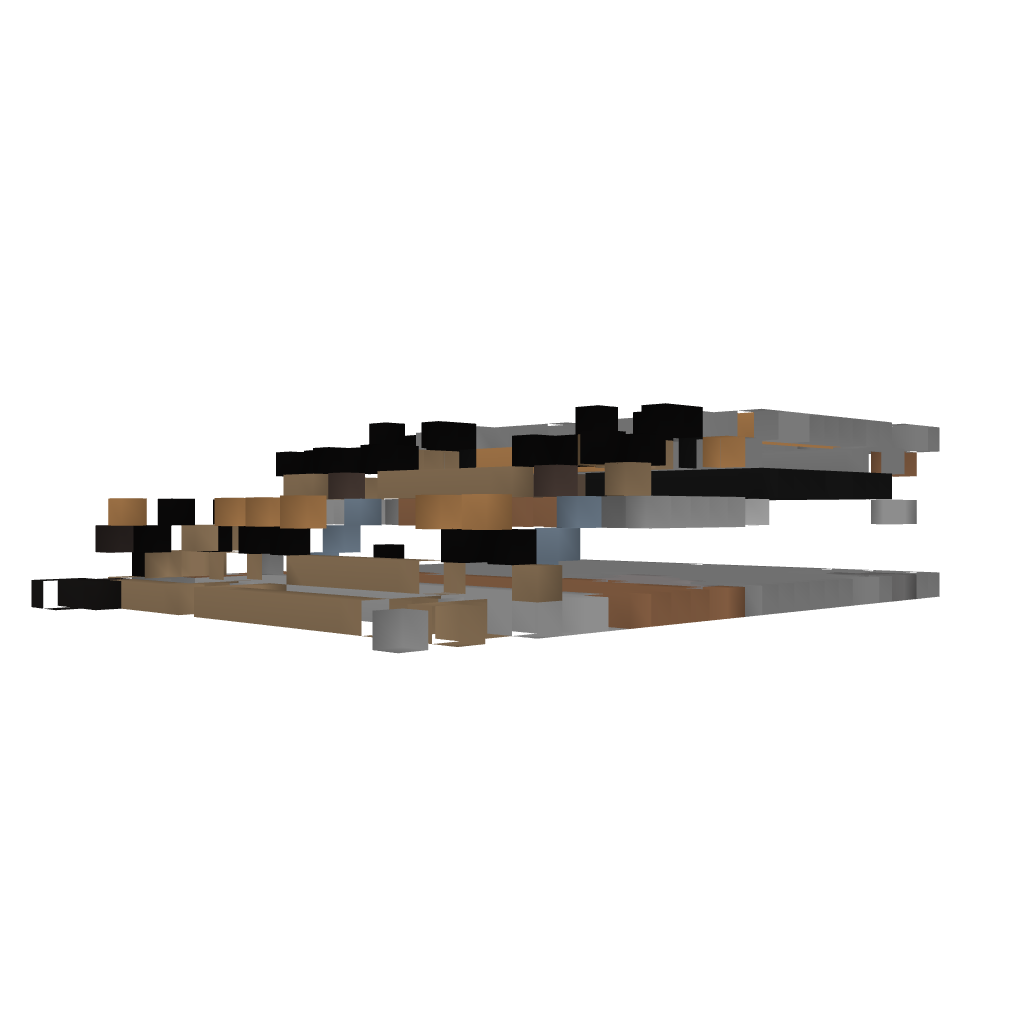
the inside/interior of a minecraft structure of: Interior-Farm